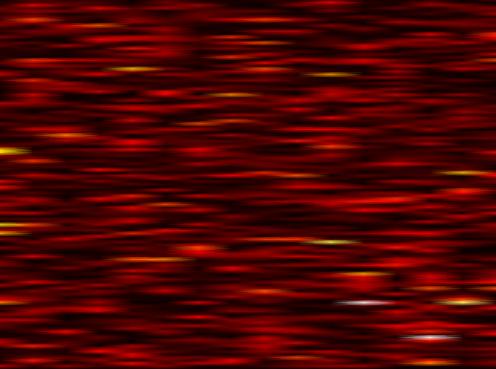
Label: WOLA